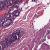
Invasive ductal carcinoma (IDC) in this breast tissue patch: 0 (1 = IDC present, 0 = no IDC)